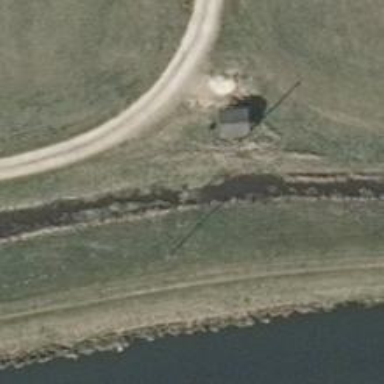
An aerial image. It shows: Picnic shelter provides comfortable rest area.